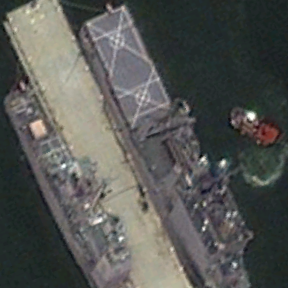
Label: combat